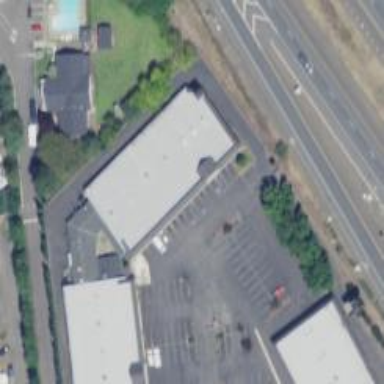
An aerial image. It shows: Healthcare clinic.